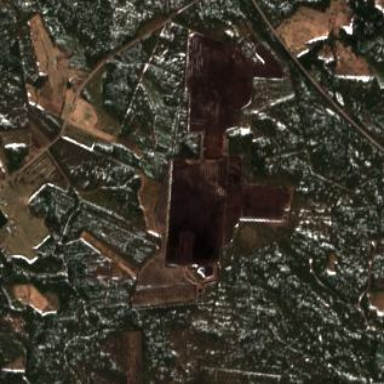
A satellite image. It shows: Quarry area.